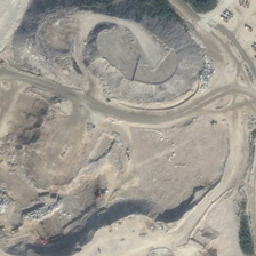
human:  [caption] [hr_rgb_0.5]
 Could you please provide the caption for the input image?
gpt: Small vegetation grows on the bare land.

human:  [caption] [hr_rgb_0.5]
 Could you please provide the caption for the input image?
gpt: Several cars were parked on one side of the land.

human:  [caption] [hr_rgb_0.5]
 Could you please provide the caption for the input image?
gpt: There is a small amount of vegetation growing on the bare land.

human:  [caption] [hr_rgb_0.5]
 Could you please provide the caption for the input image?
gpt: Many cars are parked on one side of the earth.

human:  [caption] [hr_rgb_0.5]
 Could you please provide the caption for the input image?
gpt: Many cars are parked on one side of the earth.